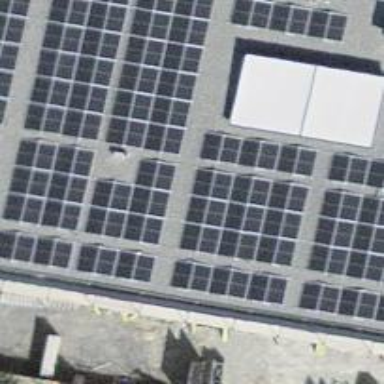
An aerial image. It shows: Solar power generator.